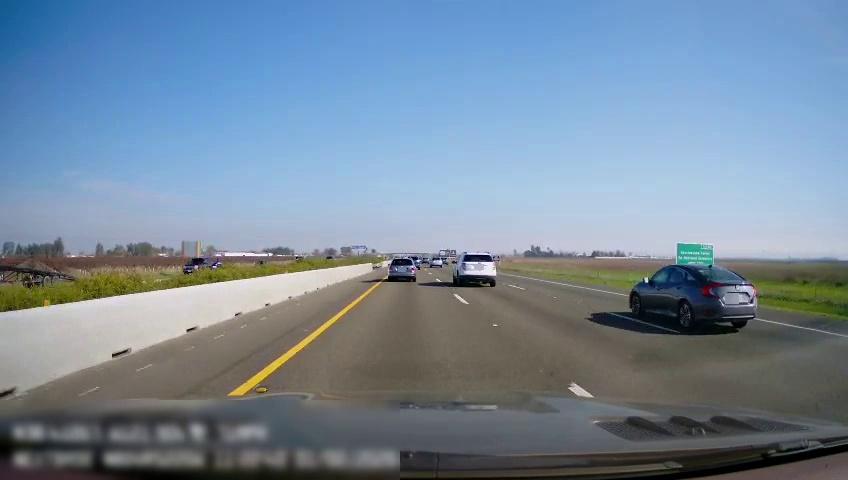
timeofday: Day
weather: Sunny
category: Drivable Space
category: Vehicles | Car
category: Vehicles | SUV
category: Vehicles | Car
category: Vehicles | SUV
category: Vehicles | SUV
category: Vehicles | SUV
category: Lanes | Current Lane
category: Lanes | Current Lane
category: Lanes | Alternate Lane
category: Lanes | Alternate Lane